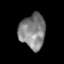
Tissue: skin
Cell type: Epithelial cells
Senescence score: 0.2686
Nuclear area (px): 878
Mean DAPI intensity: 130.599